Question: I want when click on show details appear details for url detect ,but i can't find solution for this problem.

i can show details to all urls because it in while loop but i want for one row??? please help me
this code :
'''
<div class="content">
<a href="logout.php" class="a-btn">
<span class="a-btn-text">&nbspHI&nbsp<?php echo $login_session; ?></span>
<span class="a-btn-slide-text">Sign Out</span>
<span class="a-btn-icon-right"><span></span></span>
</a>
</div>
<div style="height:49px">
</div>
<div class="form-wrapper-01">
<input type="text" id="search" name="search" placeholder="Enter your URL" " onClick="f()"
value="<?php echo $search; ?>">
<input type="submit" name="s" value="Search" id="submit" onClick="ff()">
</div>
<span style="margin:22px;color:green;font-size:20px"> <?php echo $ss; ?></span>
<?php
if (isset($_POST['s'])) {
if (!empty($_POST["search"])) {
echo '<div class="example" id="cc" style=" border:2px solid;padding:8px;font-size:19px;
margin:12px;width:960px;height:580px;box-shadow: 10px 10px 5px #888888;overflow-x:auto;overflow-y:auto">';
$sq = "SELECT * FROM $feed_url WHERE URL LIKE '%$search%'";
$sear = mysqli_query($bd, $sq);
//mysqli_query($bd,"UPDATE feed_urls SET publisher_logo_url = 'http://a.abcnews.com/assets/images/navigation/abc-logo.png' WHERE URL LIKE '%$search%'");
while ($result = mysqli_fetch_array($sear)) {
echo $result['URL'];
$c = "availability";
echo " ";
echo '<input type="submit" name="ss" value="Show Details" id="s2" />';
echo '<span id="availability">';
echo '</span>';
echo "<br>";
echo "<br>";
echo "<hr>";
}
$anymatches = mysqli_num_rows($sear);
if ($anymatches == 0) {
echo "Sorry, but we can not find an entry to match your query...";
}
//echo '<a href="tt2.php" style="text-decoration:none;"><span style="color: red;margin-left:7cm;">Top</span></a>';
echo '</div>';
} else {
$searche = "<br>";
$searcherr = "* Insert URL in Field";
}
}
?>
<span style="color: red;"><?php echo "$searcherr" ?></span>
</form>
'''
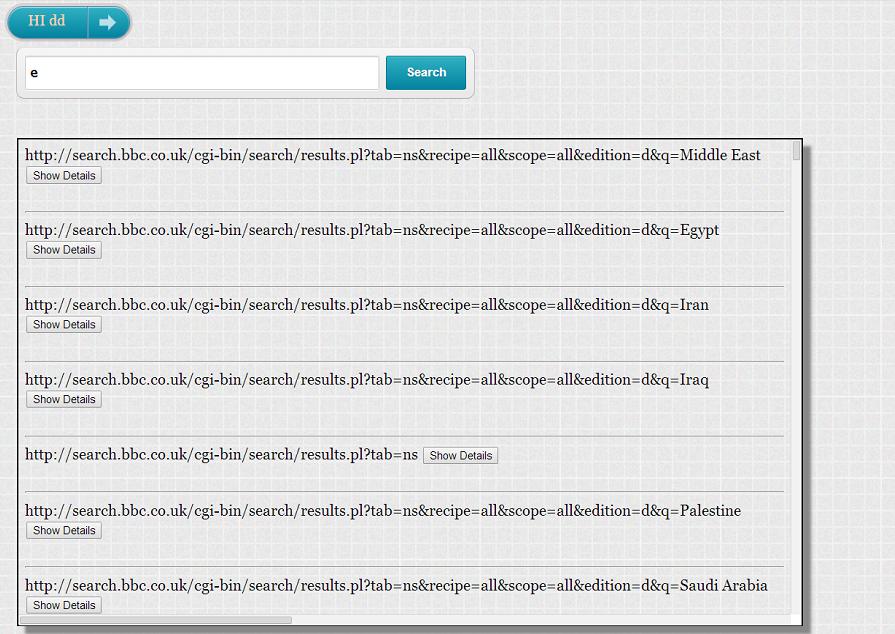
Answer: When i got i right, every "Show Details" button has the same ID
So we start with changing their ID's
as you started with id="s2" i'll also start by counting from 2:
'''
var i =2;
while ($result = mysqli_fetch_array($sear)) {
echo $result['URL'];
$c = "availability";
echo " ";
echo '<input type="submit" name="ss" value="Show Details" id="s'+i+'" onClick="show('i')"/>';
echo '<span id="availability'+i+'">';
echo '</span>';
echo "<br>";
echo "<br>";
echo "<hr>";
i++;
}
'''
So every Button and Span gets the same variable ID, as I think you want to insert something in that Span:
'''
function show(id){
// document.getElementById('"availability"+id') = the span of the button clicked, show xy
}
'''
dont knew if im on the right path but maby this could work for you